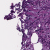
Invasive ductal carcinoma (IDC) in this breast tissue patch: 0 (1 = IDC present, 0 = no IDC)